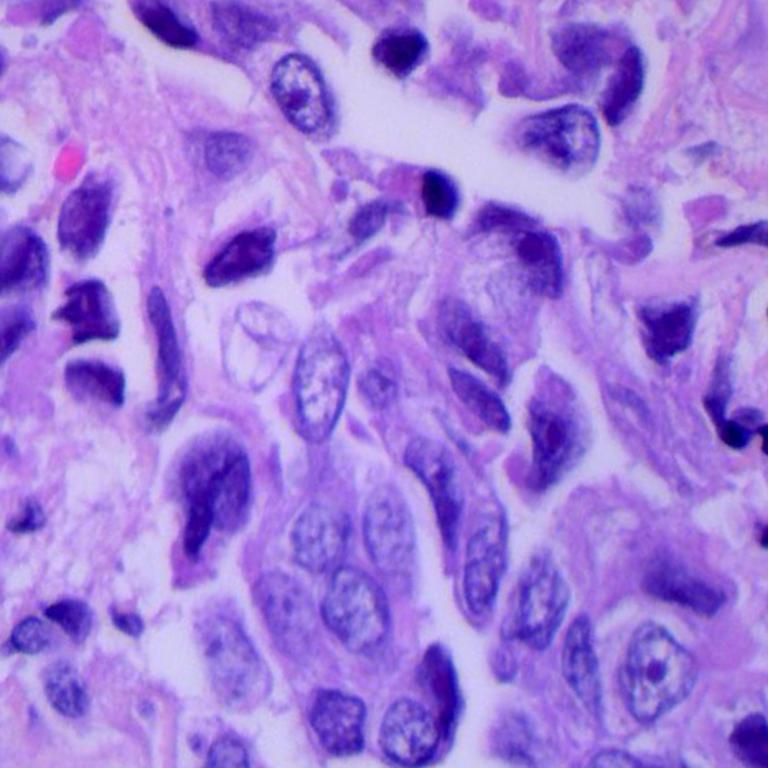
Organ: lung
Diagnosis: adenocarcinomas